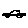
Label: car